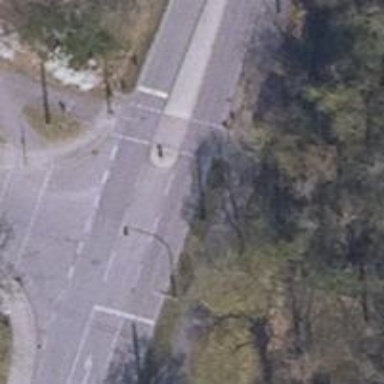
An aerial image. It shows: Road with traffic signals.